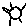
Label: sun